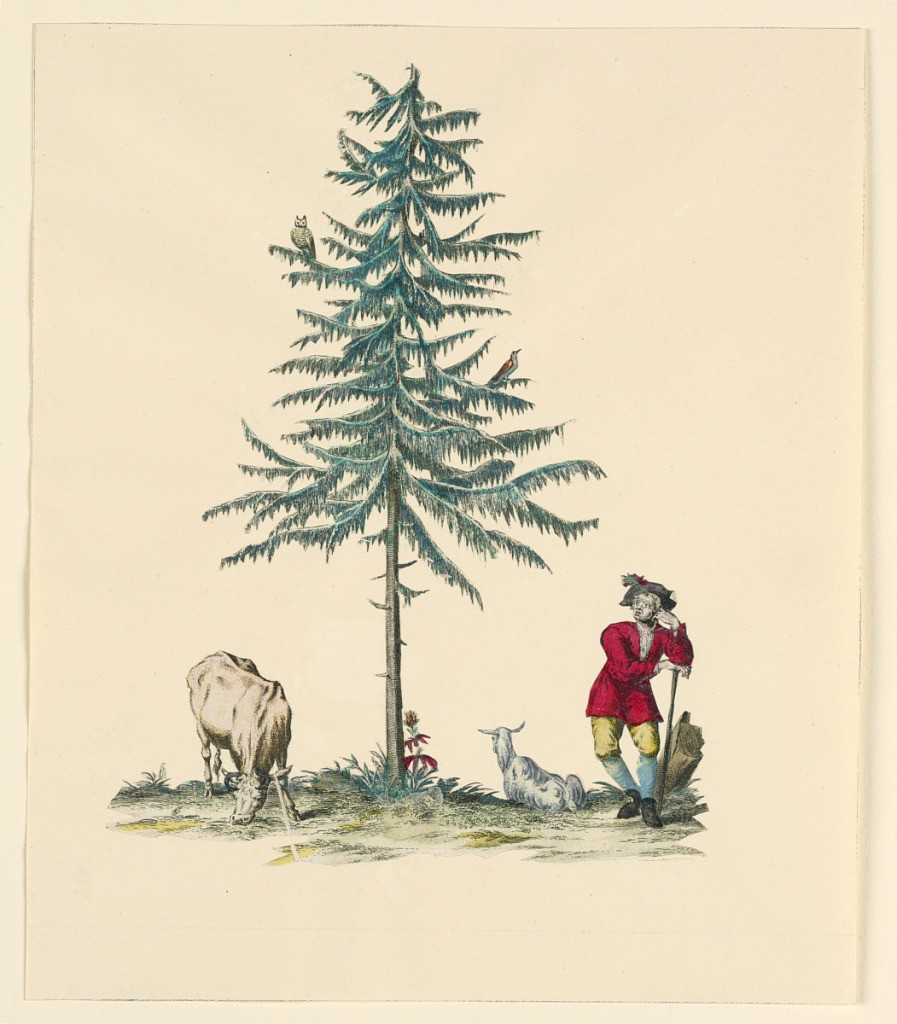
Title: Engraving
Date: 18th century
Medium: Black ink and watercolors on paper
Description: Vertical. Under central evergreen tree, a shepherd leaning on staff, a goat, and a cow. In tree, an owl and woodpecker. Blue-green, yellow, and mallow red.